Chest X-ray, PA view. Patient: 68 years old, sex M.
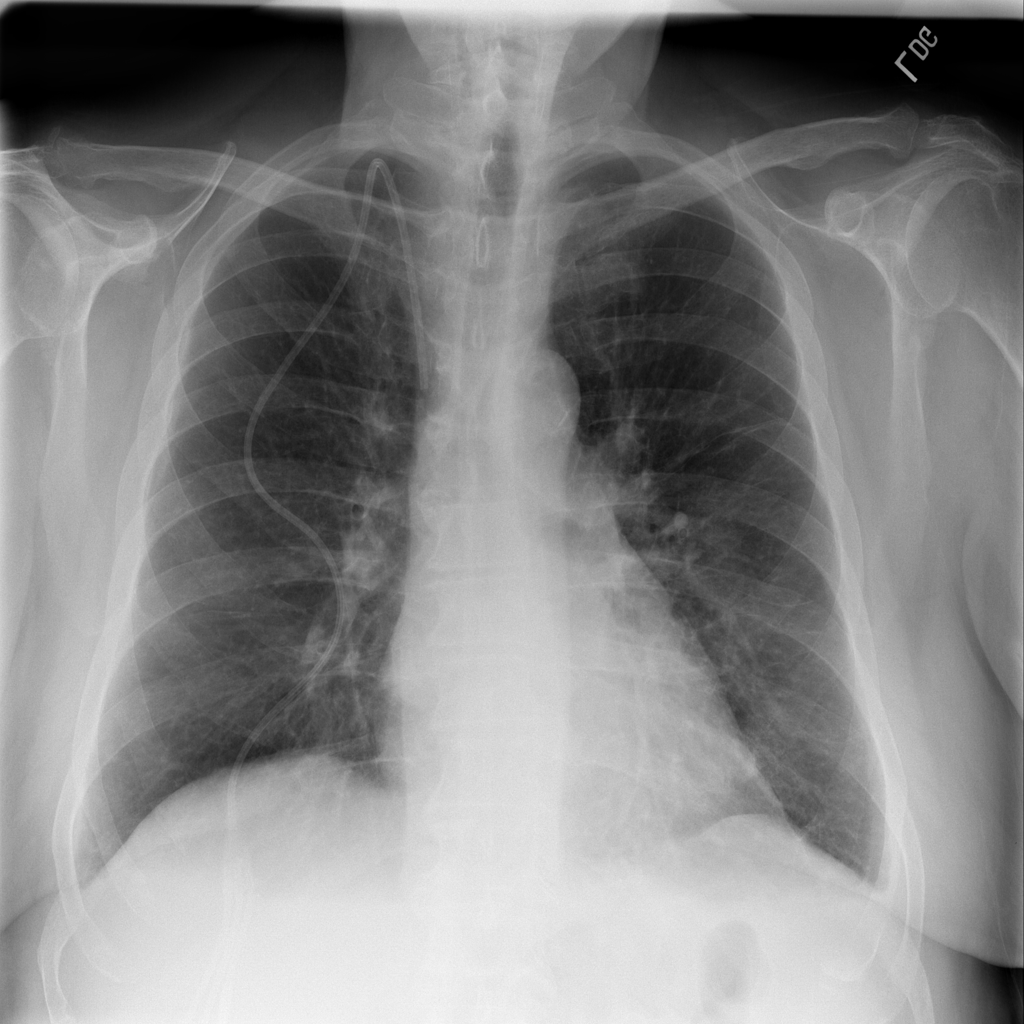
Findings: No Finding